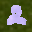
Label: 2